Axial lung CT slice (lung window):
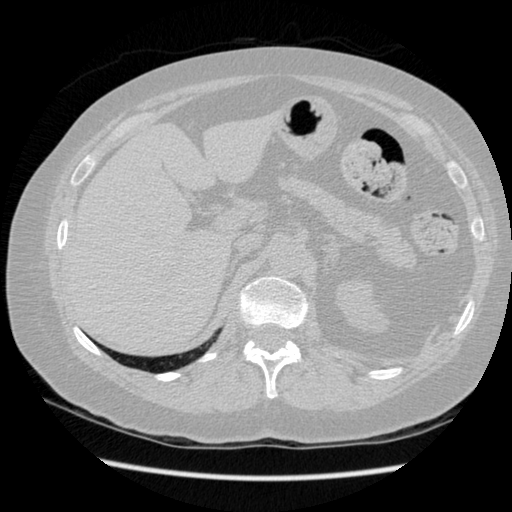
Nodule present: no